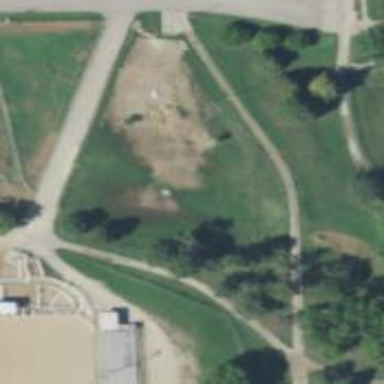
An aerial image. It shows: Fenced dog park area for leisure land.